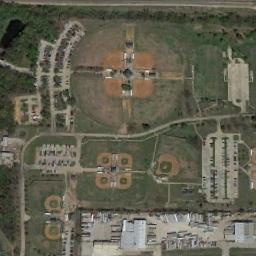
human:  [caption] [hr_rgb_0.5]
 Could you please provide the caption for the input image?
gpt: There are two baseball fields in the picture, One of which is about twice as large as the other .

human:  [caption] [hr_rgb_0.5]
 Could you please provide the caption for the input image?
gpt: Four big baseball diamonds and seven small baseball diamonds are next to many buildings .

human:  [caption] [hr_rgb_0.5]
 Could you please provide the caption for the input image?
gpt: There are many baseball diamonds next the houses .

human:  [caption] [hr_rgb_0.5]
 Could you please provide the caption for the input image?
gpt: Some baseball diamonds of different sizes on the lawn and some parking lots beside .

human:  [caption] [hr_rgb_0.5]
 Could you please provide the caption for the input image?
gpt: Four baseball diamonds form a flower shape .